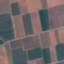
Land use / land cover class: PermanentCrop